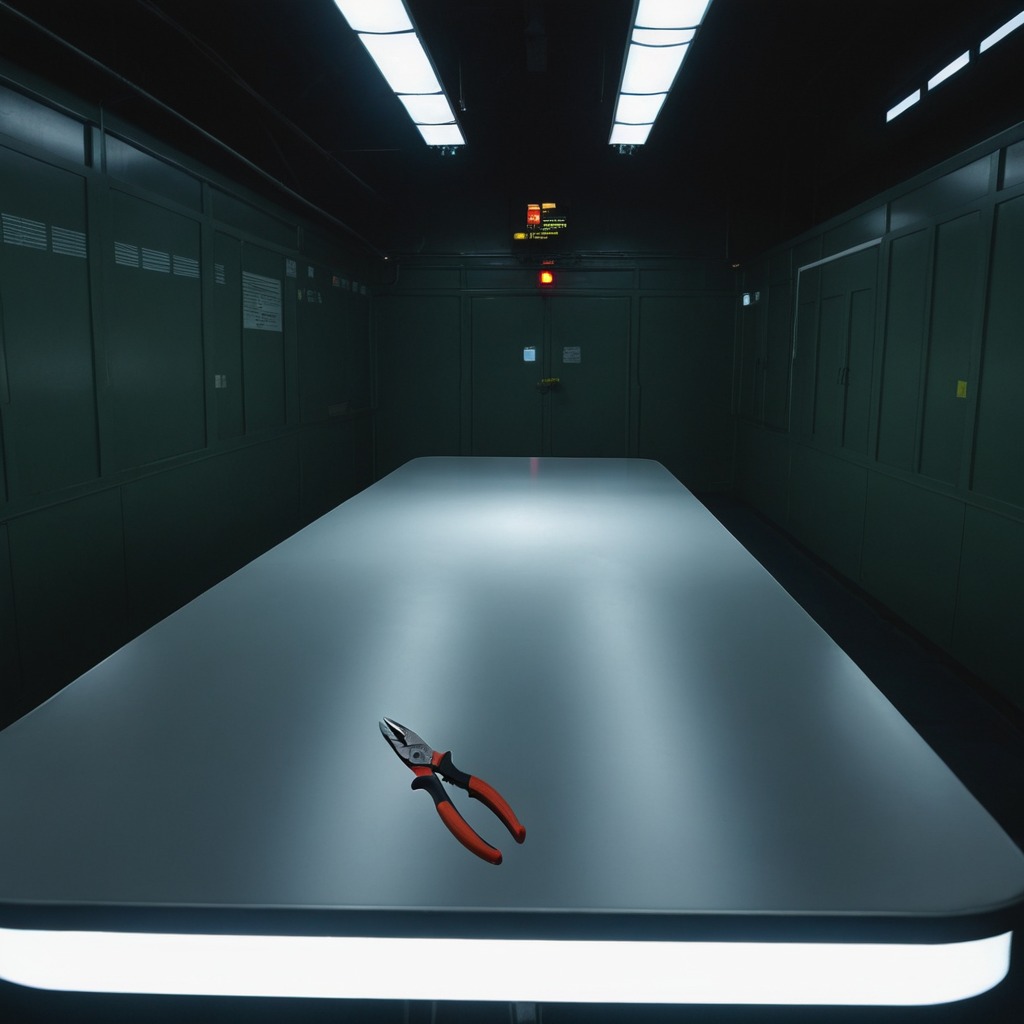
A plier lies on a clean empty table in a railway signal maintenance room lit by harsh overhead fluorescents photorealistic surface textures crisp shadows high dynamic range